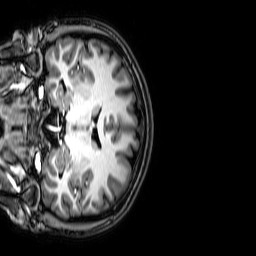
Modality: T1w
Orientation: coronal
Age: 25
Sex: female